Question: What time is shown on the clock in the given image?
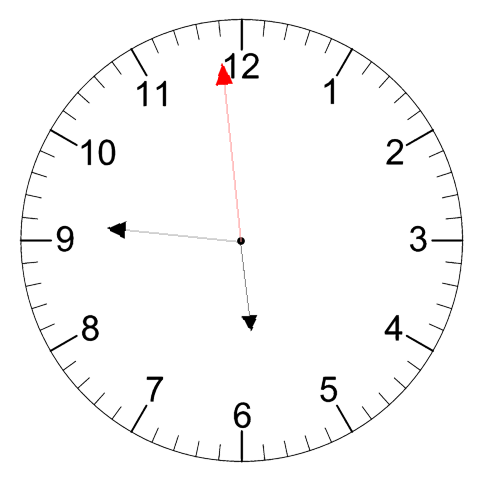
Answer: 05:45:59